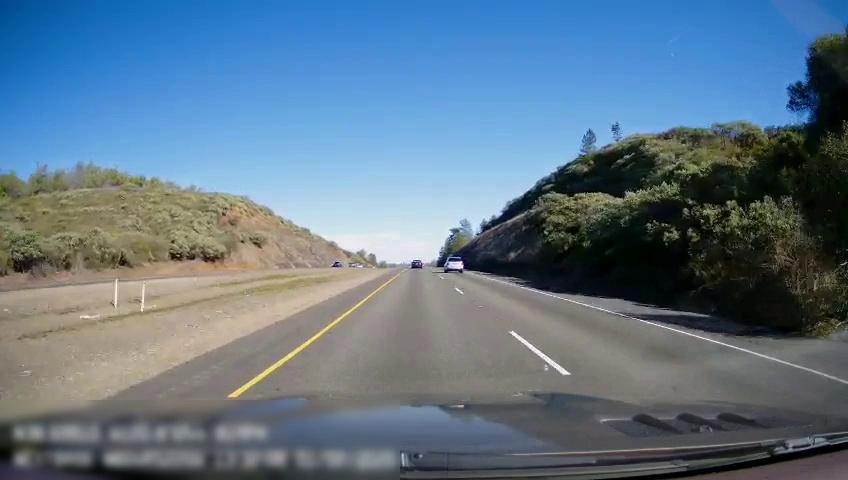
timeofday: Day
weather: Sunny
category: Drivable Space
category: Drivable Space
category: Vehicles | SUV
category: Vehicles | Car
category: Lanes | Current Lane
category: Lanes | Current Lane
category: Lanes | Alternate Lane